Question: this is my controller function and below is my view file code pleas help to find out the error in my code
'''
<?php
defined('BASEPATH') OR exit('No direct script access allowed');
class Upload extends CI_Controller {
function __construct(){
parent::__construct();
}
function test(){
if($this->input->post('submit')){
$config['upload_path'] = $_SERVER['DOCUMENT_ROOT'].'/assets/uploads/';
$config['allowed_types'] = 'mp4';
$this->load->library('upload',$config);
if ( ! $this->upload->do_upload()){
$error = array('error' => $this->upload->display_errors());
}else{
$data = array('upload_data' => $this->upload->data());
}
}
$this->load->view('upload/test');
}
}
?>
'''
and this is my view code->
'''
<form action="" method="POST" enctype="multipart/form-data" >
Select File To Upload:<br />
<input type="file" name="userfile" />
<br /><br />
<input type="submit" name="submit" value="Upload" class="btn btn-success" />
</form>
'''
and i m getting errors are ->

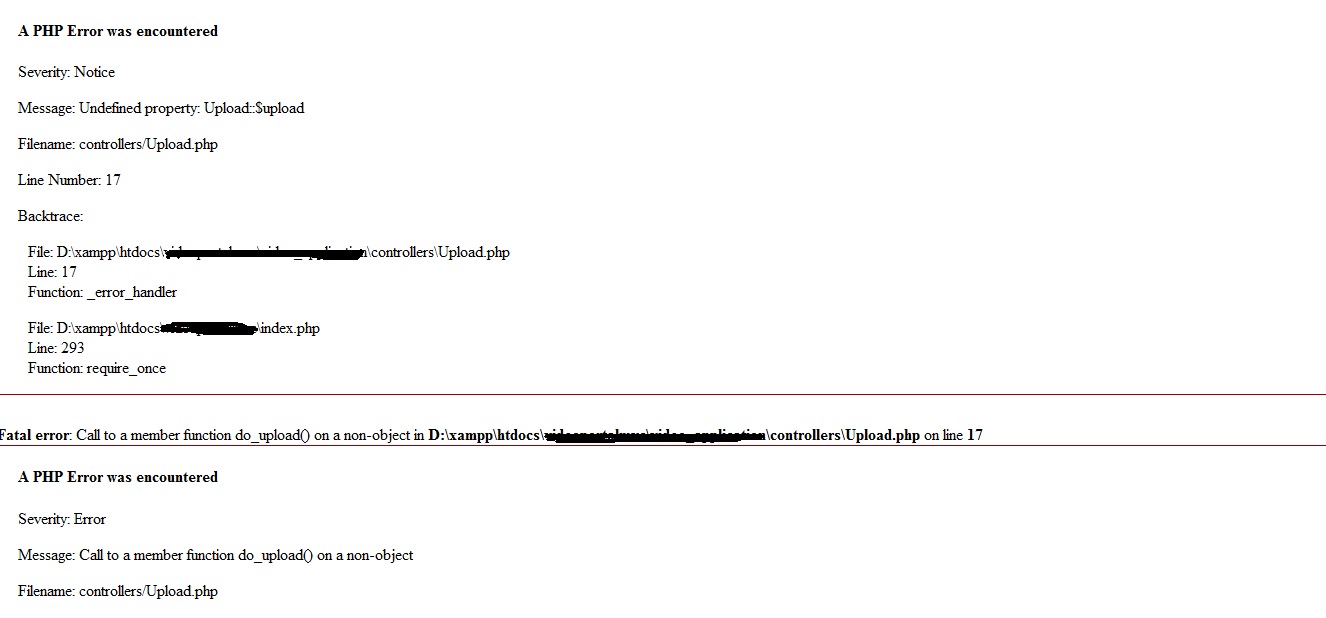
Answer: Finally i got this working,it took whole day. I was developing this on and when i with the new updated it worked like a charm in a single go and didn't change a single line in the above code.Both are development version of CI-3.But in the updated version my form validation stopped working, but as in the last version it was working fine so i copied my old version to new version at the same place and it is working fine now.